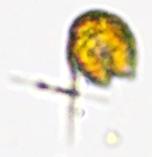
Label: Akashiwo